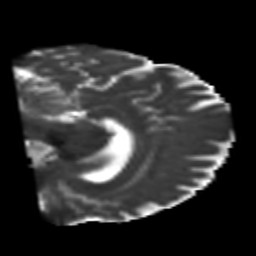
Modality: T2w
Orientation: sagittal
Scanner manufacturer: siemens
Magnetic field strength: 3 T
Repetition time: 6.8 s
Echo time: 0.093 s